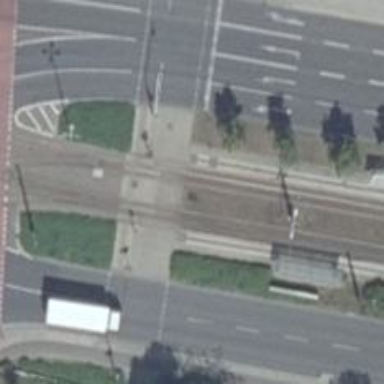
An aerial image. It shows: Tram railway with contact lines for electrification.